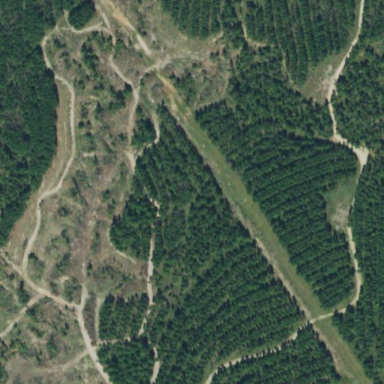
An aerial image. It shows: Evergreen needle-leaved forest.